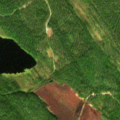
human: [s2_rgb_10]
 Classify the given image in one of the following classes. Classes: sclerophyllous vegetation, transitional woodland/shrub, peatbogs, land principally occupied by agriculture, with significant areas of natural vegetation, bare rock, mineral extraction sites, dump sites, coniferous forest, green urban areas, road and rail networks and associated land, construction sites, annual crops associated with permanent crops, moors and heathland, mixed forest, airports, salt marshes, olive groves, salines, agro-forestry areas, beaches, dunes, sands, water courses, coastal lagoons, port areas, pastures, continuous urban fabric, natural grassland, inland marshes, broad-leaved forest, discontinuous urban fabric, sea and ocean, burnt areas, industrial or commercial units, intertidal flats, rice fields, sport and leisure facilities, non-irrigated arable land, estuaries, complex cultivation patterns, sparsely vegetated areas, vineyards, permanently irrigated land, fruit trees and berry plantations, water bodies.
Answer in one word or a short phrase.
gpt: coniferous forest, mixed forest, transitional woodland/shrub, peatbogs